Question: Take a look at my google map, quite simple, and simpler css...
the thing i don't understand is why the + and _ and slider is all squished and compressed...
i don't have modify/touched it with nothing...
<URL>
can you know what make the map "buggy" ?
where i can control this anyway... i dont have overwrite anything with css, but since it buggy, i like to know where this is controlled

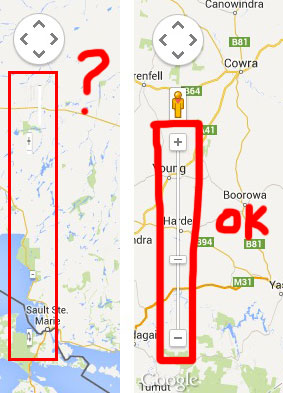
Answer: Found : <URL>
and : <URL>
In short, add this to your CSS file (updating the ID as necessary):
'''
#map-canvas img {
max-width: none;
max-height: none;
}
'''